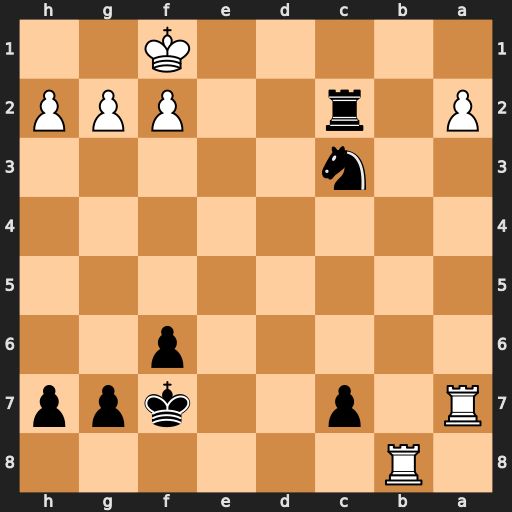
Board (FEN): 1R6/R1p2kpp/5p2/8/8/2n5/P1r2PPP/5K2
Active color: b
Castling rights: -
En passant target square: -
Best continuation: Rc1#